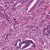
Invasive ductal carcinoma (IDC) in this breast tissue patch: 1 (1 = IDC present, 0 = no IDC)